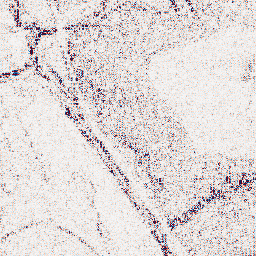
Category: wavelet
Decomposition family: wavelet_dwt
Decomposition parameters: wavelet: coif2
level: 1
Upsampling method: fft_zeropad
Upsampling parameters: scale: 8
Upsampling scale: 8